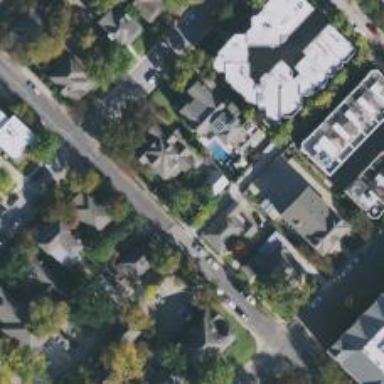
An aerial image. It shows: Alley classified as service road.